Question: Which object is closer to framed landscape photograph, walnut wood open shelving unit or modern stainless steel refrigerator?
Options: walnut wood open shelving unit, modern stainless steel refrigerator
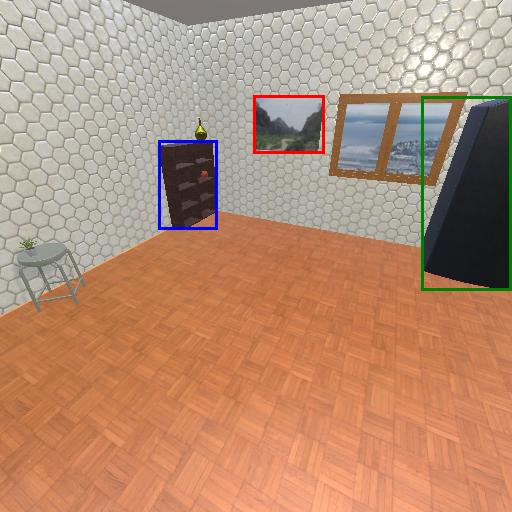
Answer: walnut wood open shelving unit